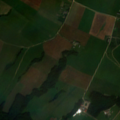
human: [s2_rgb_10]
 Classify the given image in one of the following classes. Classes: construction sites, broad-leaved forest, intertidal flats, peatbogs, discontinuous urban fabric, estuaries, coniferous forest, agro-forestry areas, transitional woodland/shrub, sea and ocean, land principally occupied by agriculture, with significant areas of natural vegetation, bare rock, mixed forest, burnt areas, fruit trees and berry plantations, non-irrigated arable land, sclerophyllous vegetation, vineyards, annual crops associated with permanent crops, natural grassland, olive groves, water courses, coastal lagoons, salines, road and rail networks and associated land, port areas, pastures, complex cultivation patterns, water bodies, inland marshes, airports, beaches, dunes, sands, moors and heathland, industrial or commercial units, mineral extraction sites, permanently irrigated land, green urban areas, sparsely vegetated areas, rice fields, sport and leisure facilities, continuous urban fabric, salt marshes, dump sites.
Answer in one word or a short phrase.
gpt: non-irrigated arable land, pastures, land principally occupied by agriculture, with significant areas of natural vegetation, broad-leaved forest